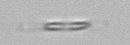
Label: Leptocylindrus